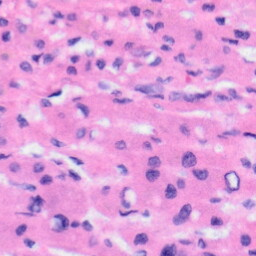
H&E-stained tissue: Liver